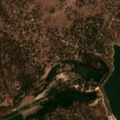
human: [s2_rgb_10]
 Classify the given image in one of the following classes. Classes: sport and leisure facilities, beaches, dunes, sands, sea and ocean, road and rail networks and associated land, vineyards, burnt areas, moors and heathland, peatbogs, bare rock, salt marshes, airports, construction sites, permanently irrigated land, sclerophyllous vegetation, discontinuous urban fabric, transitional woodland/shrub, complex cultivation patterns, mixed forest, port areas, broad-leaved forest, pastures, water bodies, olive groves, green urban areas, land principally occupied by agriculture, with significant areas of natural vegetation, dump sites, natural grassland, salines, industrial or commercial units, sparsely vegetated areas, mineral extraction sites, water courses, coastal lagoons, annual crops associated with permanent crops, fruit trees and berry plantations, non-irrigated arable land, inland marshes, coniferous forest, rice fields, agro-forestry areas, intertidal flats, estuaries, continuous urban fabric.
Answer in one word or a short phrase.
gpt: rice fields, agro-forestry areas, broad-leaved forest, water bodies